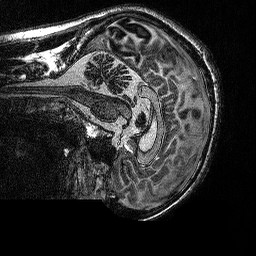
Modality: MP2RAGE
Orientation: sagittal
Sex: male
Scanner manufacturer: siemens
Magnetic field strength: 3 T
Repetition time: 5 s
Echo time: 0.00292 s